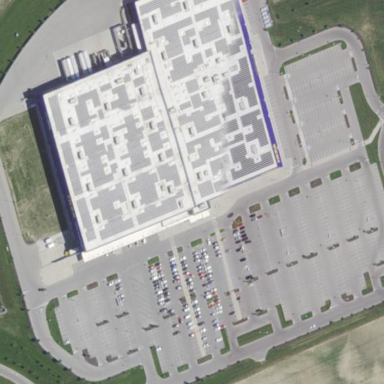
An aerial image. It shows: Retail area.